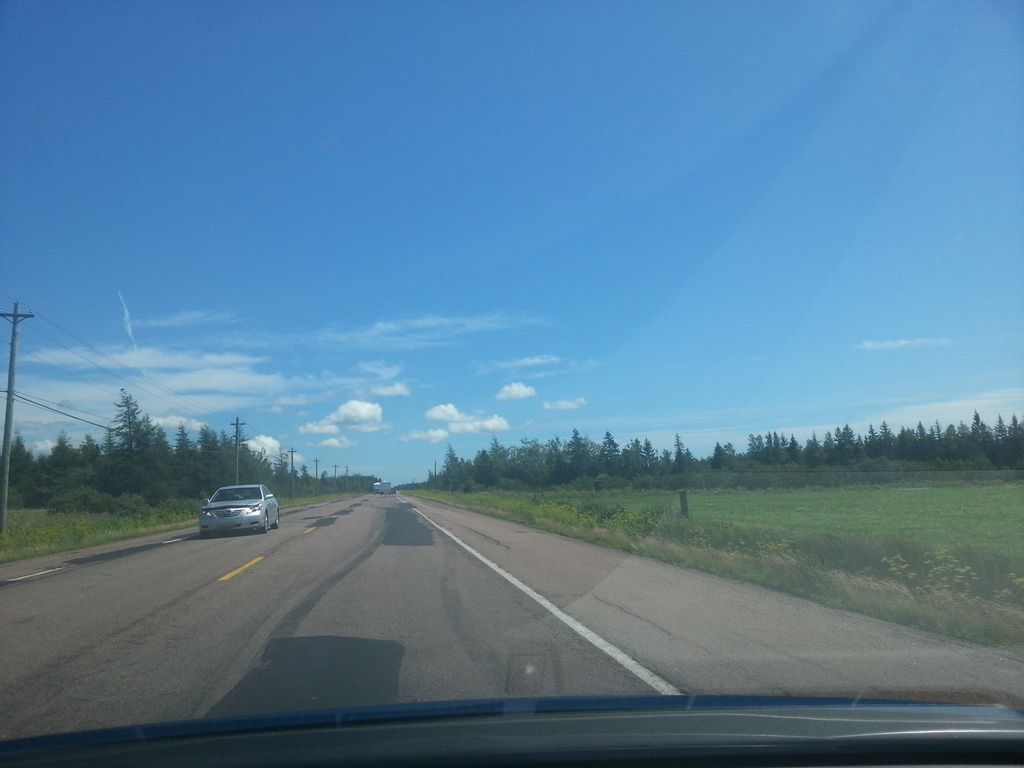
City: charlottetown